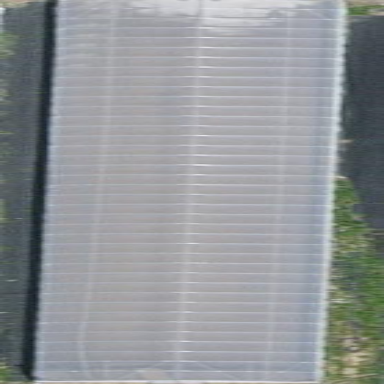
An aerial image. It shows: Greenhouse.